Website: macys
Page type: delivery-shipping
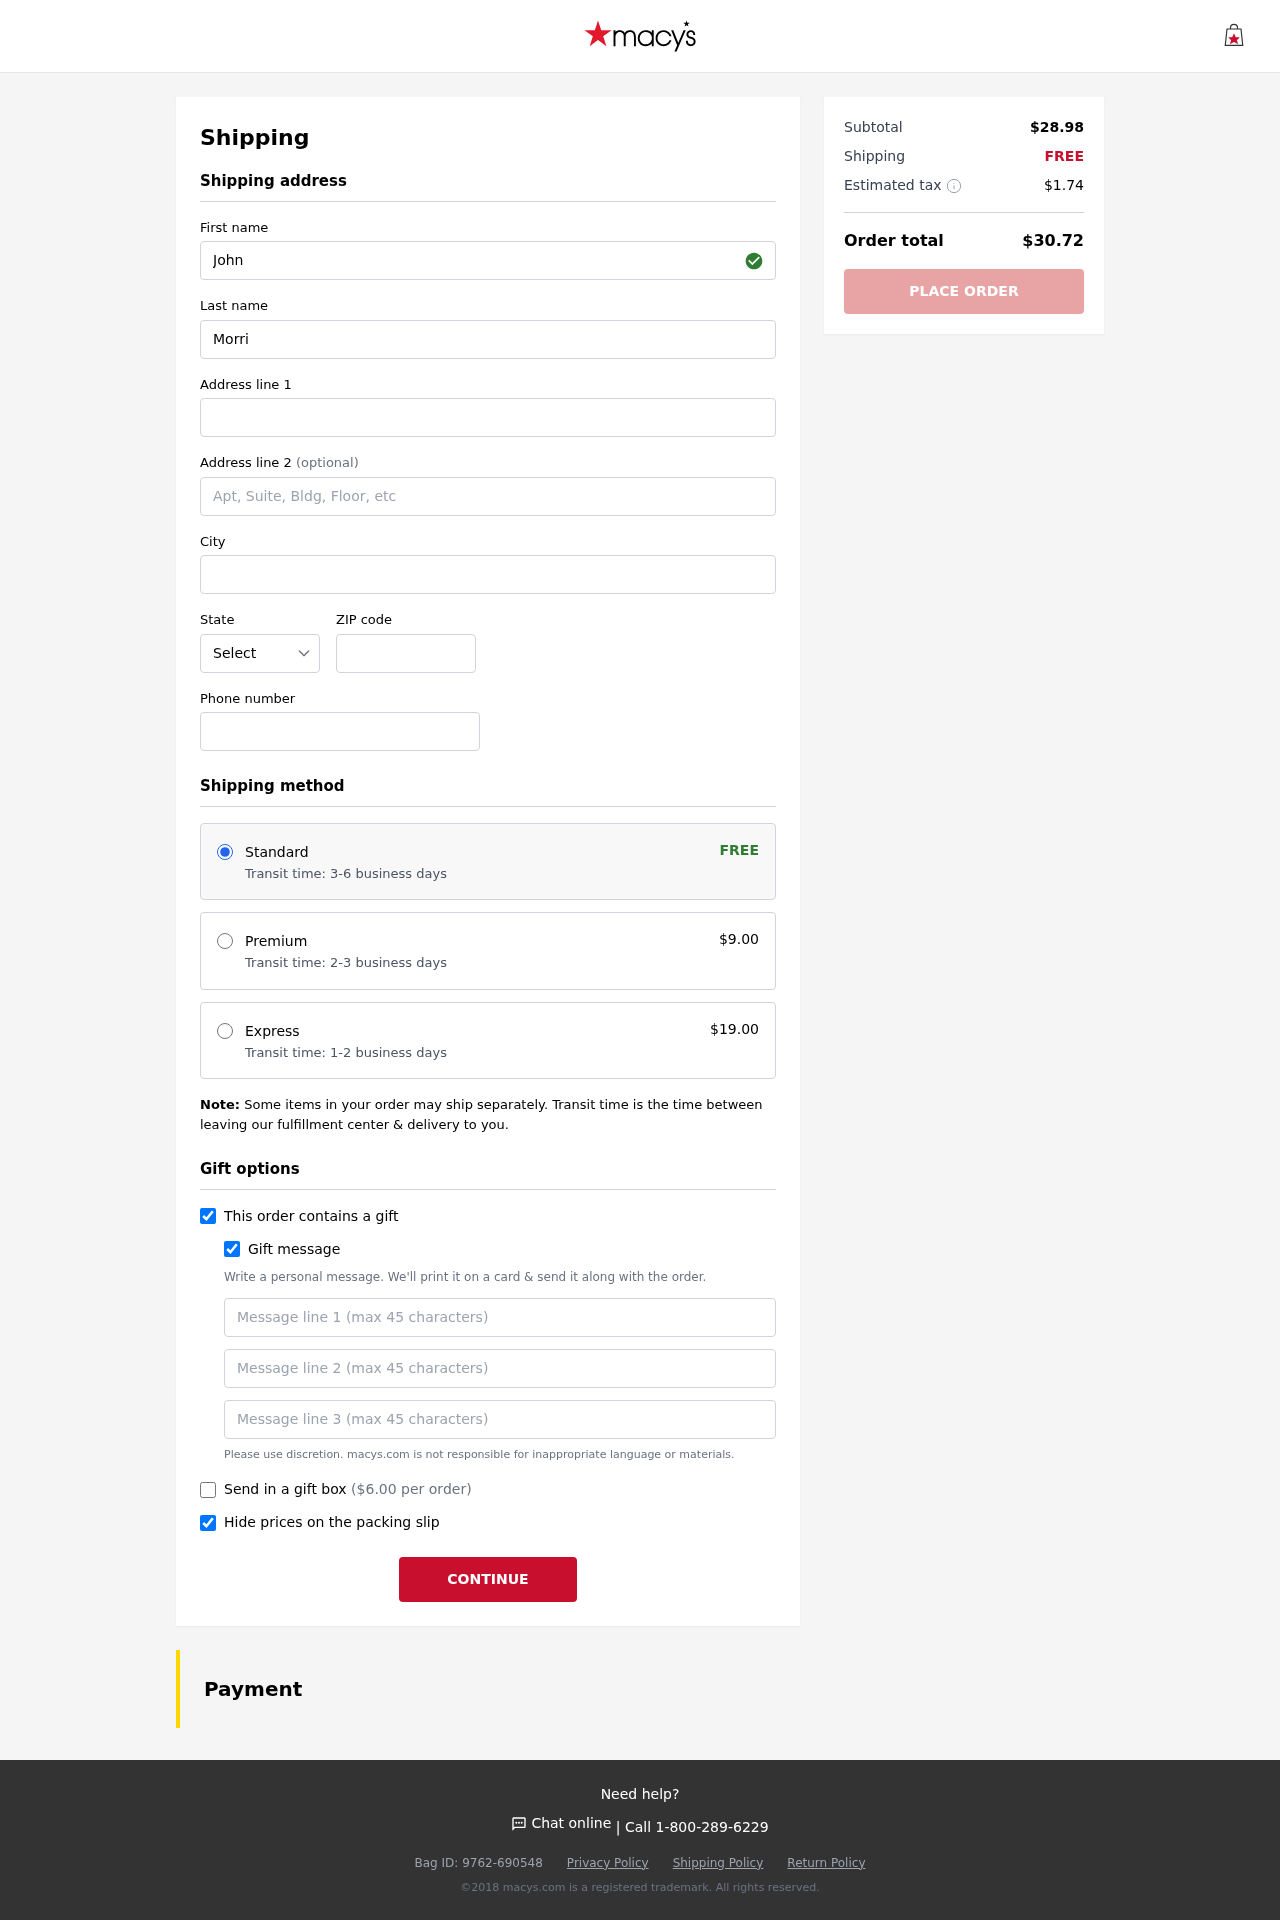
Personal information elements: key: PII_STATE_ABBR
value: NC
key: PII_FIRSTNAME
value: John
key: PII_LASTNAME
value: Morrison
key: PII_STREET
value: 4925 Kevin Park
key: PII_CITY
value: Brookeside
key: PII_POSTCODE
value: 59975
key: PII_PHONE
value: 3137570497
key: PII_GIFT_MESSAGE
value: Hey Amy, I thought you could use a little extra warmth and cheer this season! I found this lovely candle that reminds me of cozy nights and holiday magic. Enjoy every flicker!  John
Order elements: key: ORDER_SHIPPING_STANDARD
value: Transit time: 3-6 business days
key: ORDER_SHIPPING_COST
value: FREE
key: ORDER_SHIPPING_PREMIUM
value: Transit time: 2-3 business days
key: ORDER_SHIPPING_PREMIUM_PRICE
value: $9.00
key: ORDER_SHIPPING_EXPRESS
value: Transit time: 1-2 business days
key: ORDER_SHIPPING_EXPRESS_PRICE
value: $19.00
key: ORDER_GIFT_BOX_PRICE
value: ($6.00 per order)
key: ORDER_SUBTOTAL
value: $28.98
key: ORDER_SHIPPING_COST2
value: FREE
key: ORDER_TAX
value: $1.74
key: ORDER_TOTAL
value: $30.72